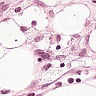
Metastatic tissue present: no